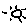
Label: sun